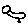
Label: bird